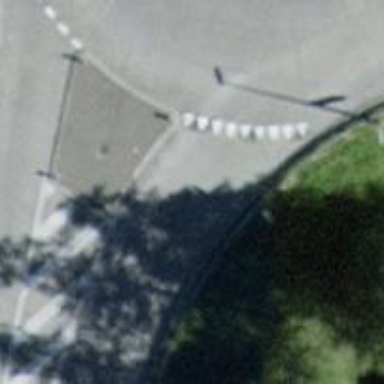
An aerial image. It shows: Road with "give way" sign.